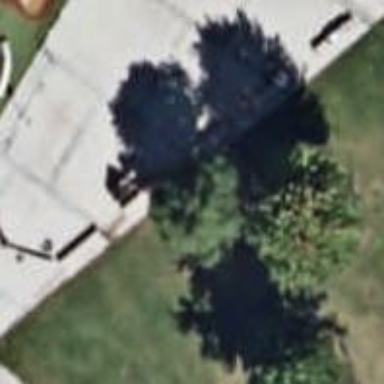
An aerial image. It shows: Light grey bench.